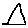
Label: triangle